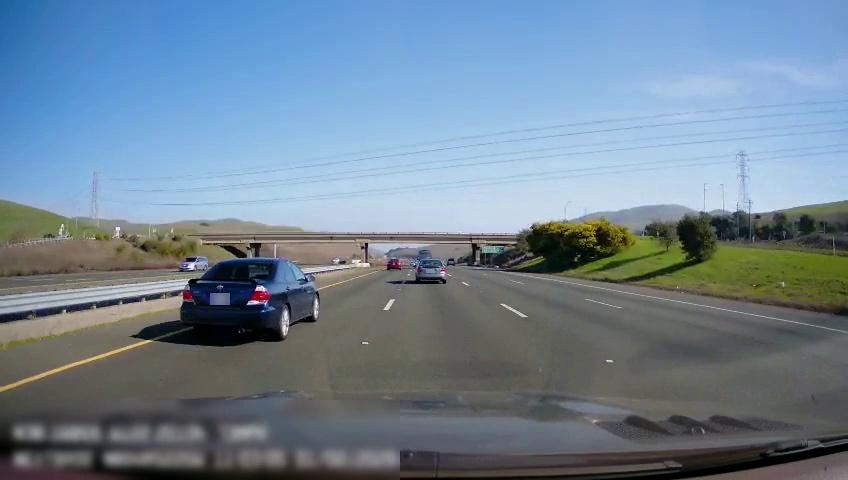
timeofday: Day
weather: Sunny
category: Drivable Space
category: Drivable Space
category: Vehicles | Car
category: Vehicles | Car
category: Vehicles | Car
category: Vehicles | Van
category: Vehicles | Car
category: Lanes | Opposite Lane
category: Lanes | Opposite Lane
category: Lanes | Alternate Lane
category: Lanes | Alternate Lane
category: Lanes | Alternate Lane
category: Lanes | Current Lane
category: Lanes | Alternate Lane
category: Traffic | Signs